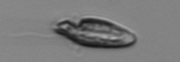
Label: Katodinium_or_Torodinium